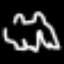
Label: frog